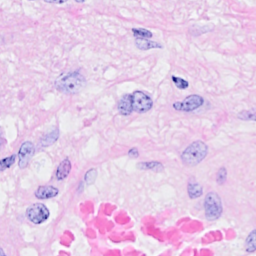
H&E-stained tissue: Breast